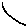
Label: line